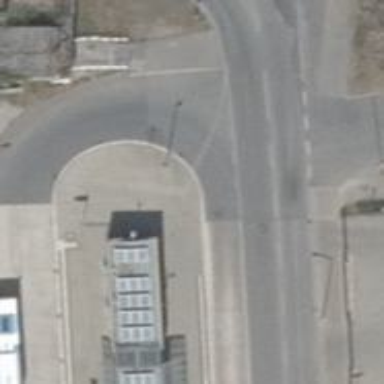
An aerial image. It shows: Asphalt service road used by tourist buses.